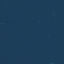
Label: SeaLake